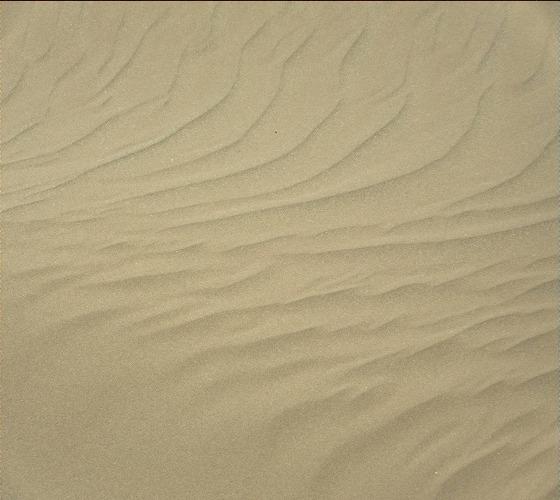
Terrain classes present: Gravel / Sand / Soil